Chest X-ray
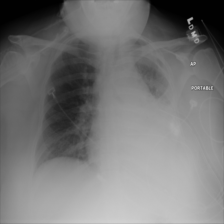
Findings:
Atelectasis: negative
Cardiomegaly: negative
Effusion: negative
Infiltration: negative
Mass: negative
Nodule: negative
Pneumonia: negative
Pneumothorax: negative
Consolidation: negative
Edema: negative
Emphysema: negative
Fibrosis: negative
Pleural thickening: negative
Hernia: negative